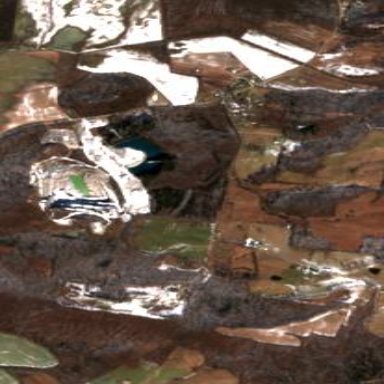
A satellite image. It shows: Quarry area.